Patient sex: M
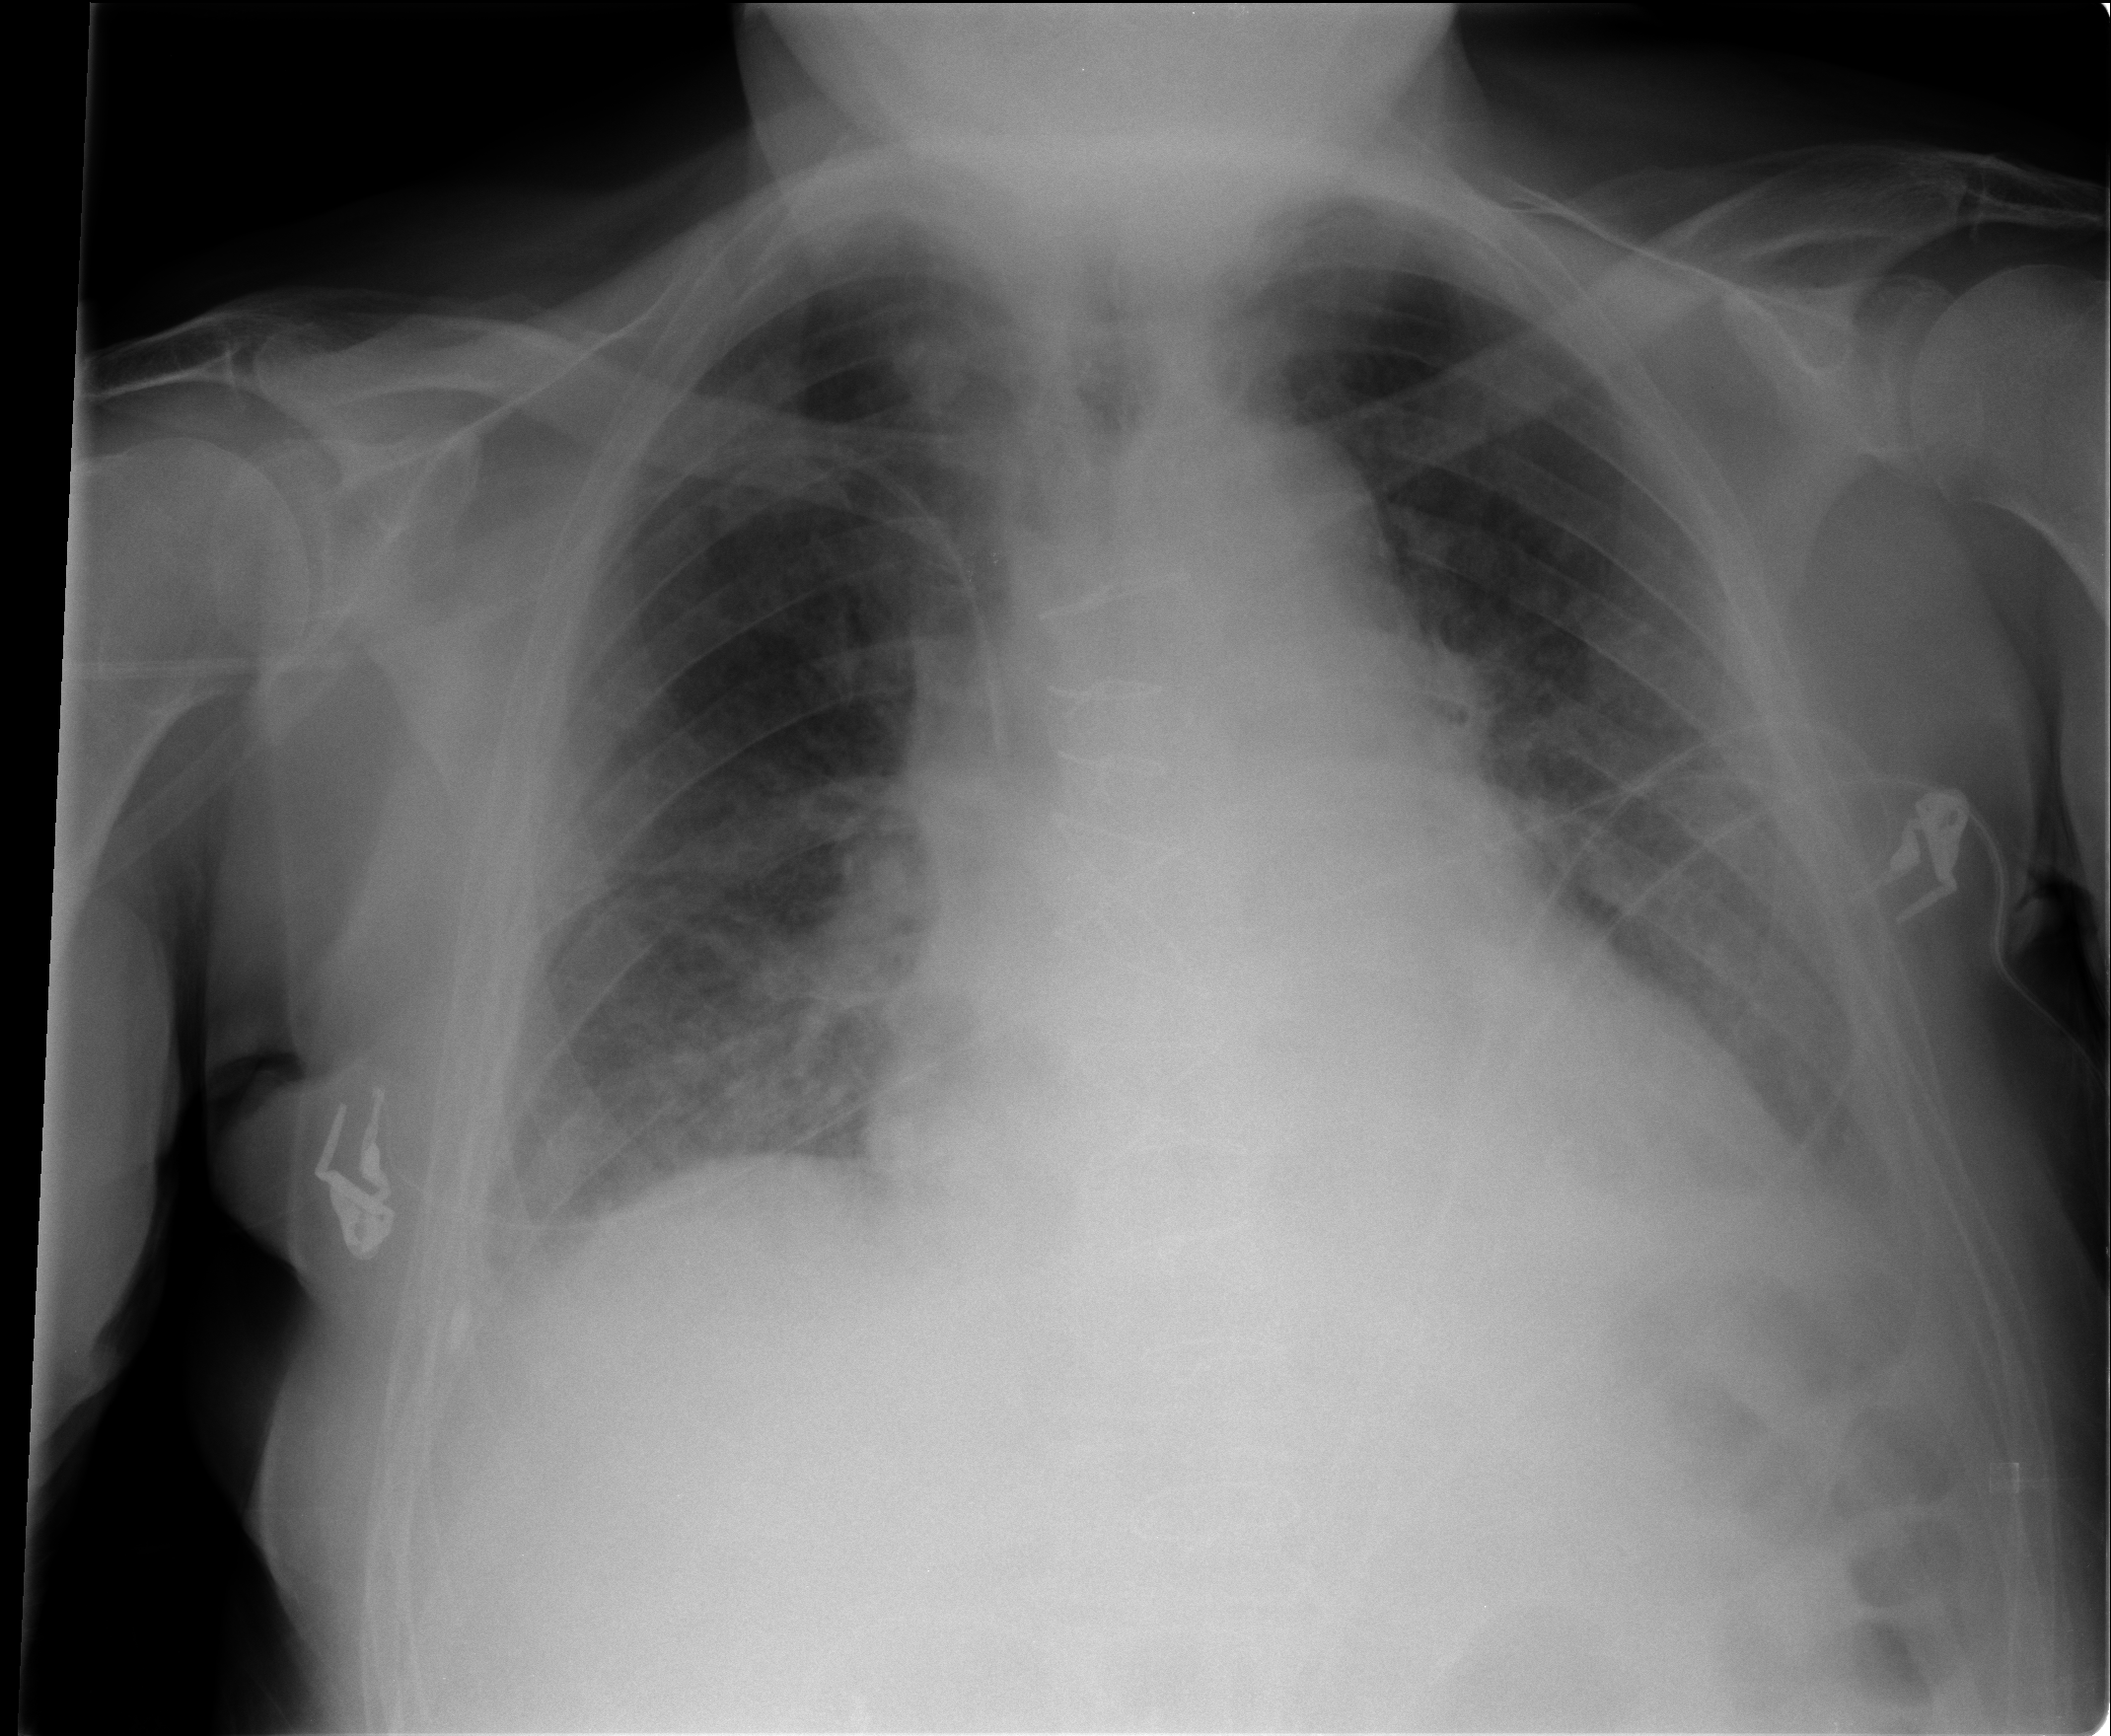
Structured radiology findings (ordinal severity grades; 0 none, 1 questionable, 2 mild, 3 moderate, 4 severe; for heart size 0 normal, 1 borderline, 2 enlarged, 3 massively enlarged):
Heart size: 2
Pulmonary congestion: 2
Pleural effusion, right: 1
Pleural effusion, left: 1
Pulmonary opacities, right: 2
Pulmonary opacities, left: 0
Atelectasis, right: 2
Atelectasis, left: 2